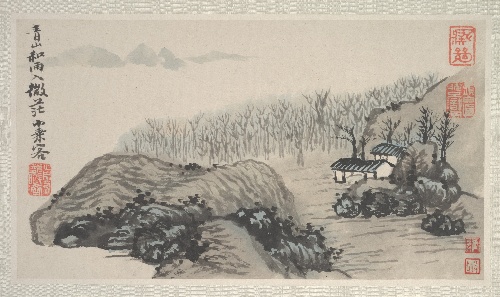
Title: 清  石濤(朱若極)  四季山水圖  冊|Landscapes of the Four Seasons
Artist: Shitao (Zhu Ruoji)
Artist bio: Chinese, 1642–1707
Object type: Album
Classification: Paintings
Medium: Album of eight leaves; ink and color on paper
Culture: China
Period: Qing dynasty (1644–1911)
Dimensions: 5 7/8 × 10 3/4 in. (14.9 × 27.3 cm)
Department: Asian Art
Credit line: Bequest of John M. Crawford Jr., 1988
Accession year: 1989
Repository: Metropolitan Museum of Art, New York, NY
Tags: Landscapes